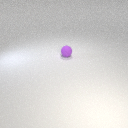
small purple rubber sphere